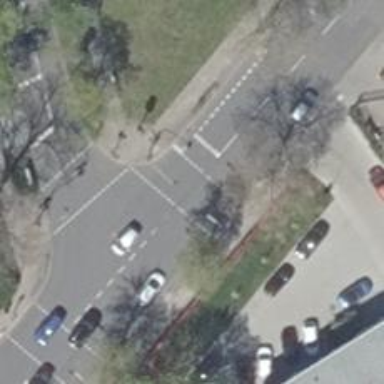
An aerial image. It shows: Crossing with traffic signals.